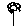
Label: flower